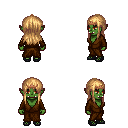
a pixel art fantasy rpg character, female body template, orc, green skin, brown robe, metal pants, light blonde unkempt hairstyle, bronze tiara, ghillies, four views (front, back, left, right), 2x2 character sprite sheet, small pixel art, hard edges, no anti-aliasing